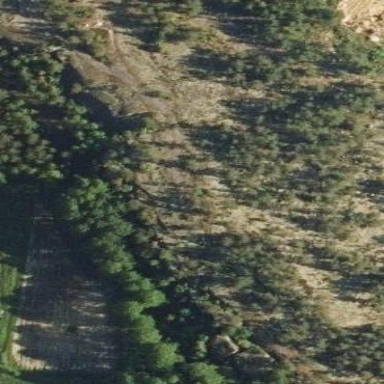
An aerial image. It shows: Landscape dominated by bare rock.